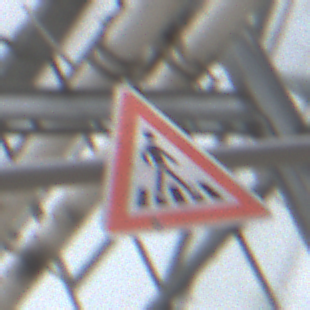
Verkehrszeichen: FussgaengerueberwegLinks
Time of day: Midday
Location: Roofed (Special)
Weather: Overcast
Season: NotSpecified
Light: Natural